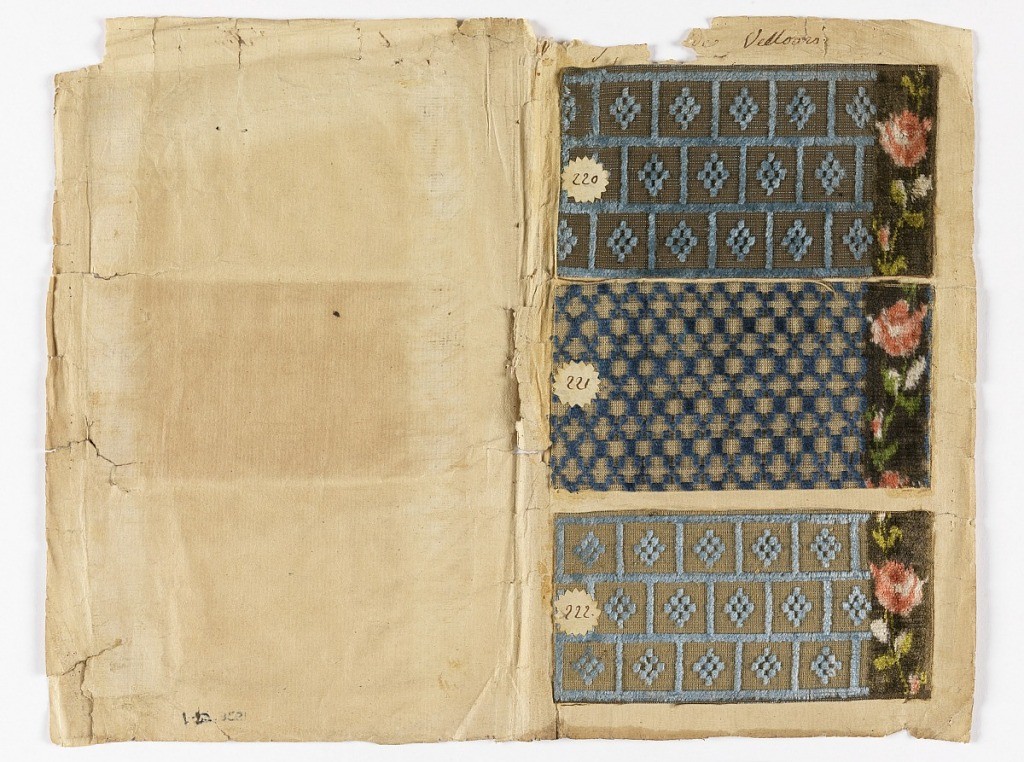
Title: Samples
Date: ca. 1850
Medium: cotton, paper Technique: warp-dyed velvet
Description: Six small manufacturer's samples of waistcoat velvets. Geometric small-scale ground patterns with stripes or border designs of chiné technique in tiny conventionalized flower designs.